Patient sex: M
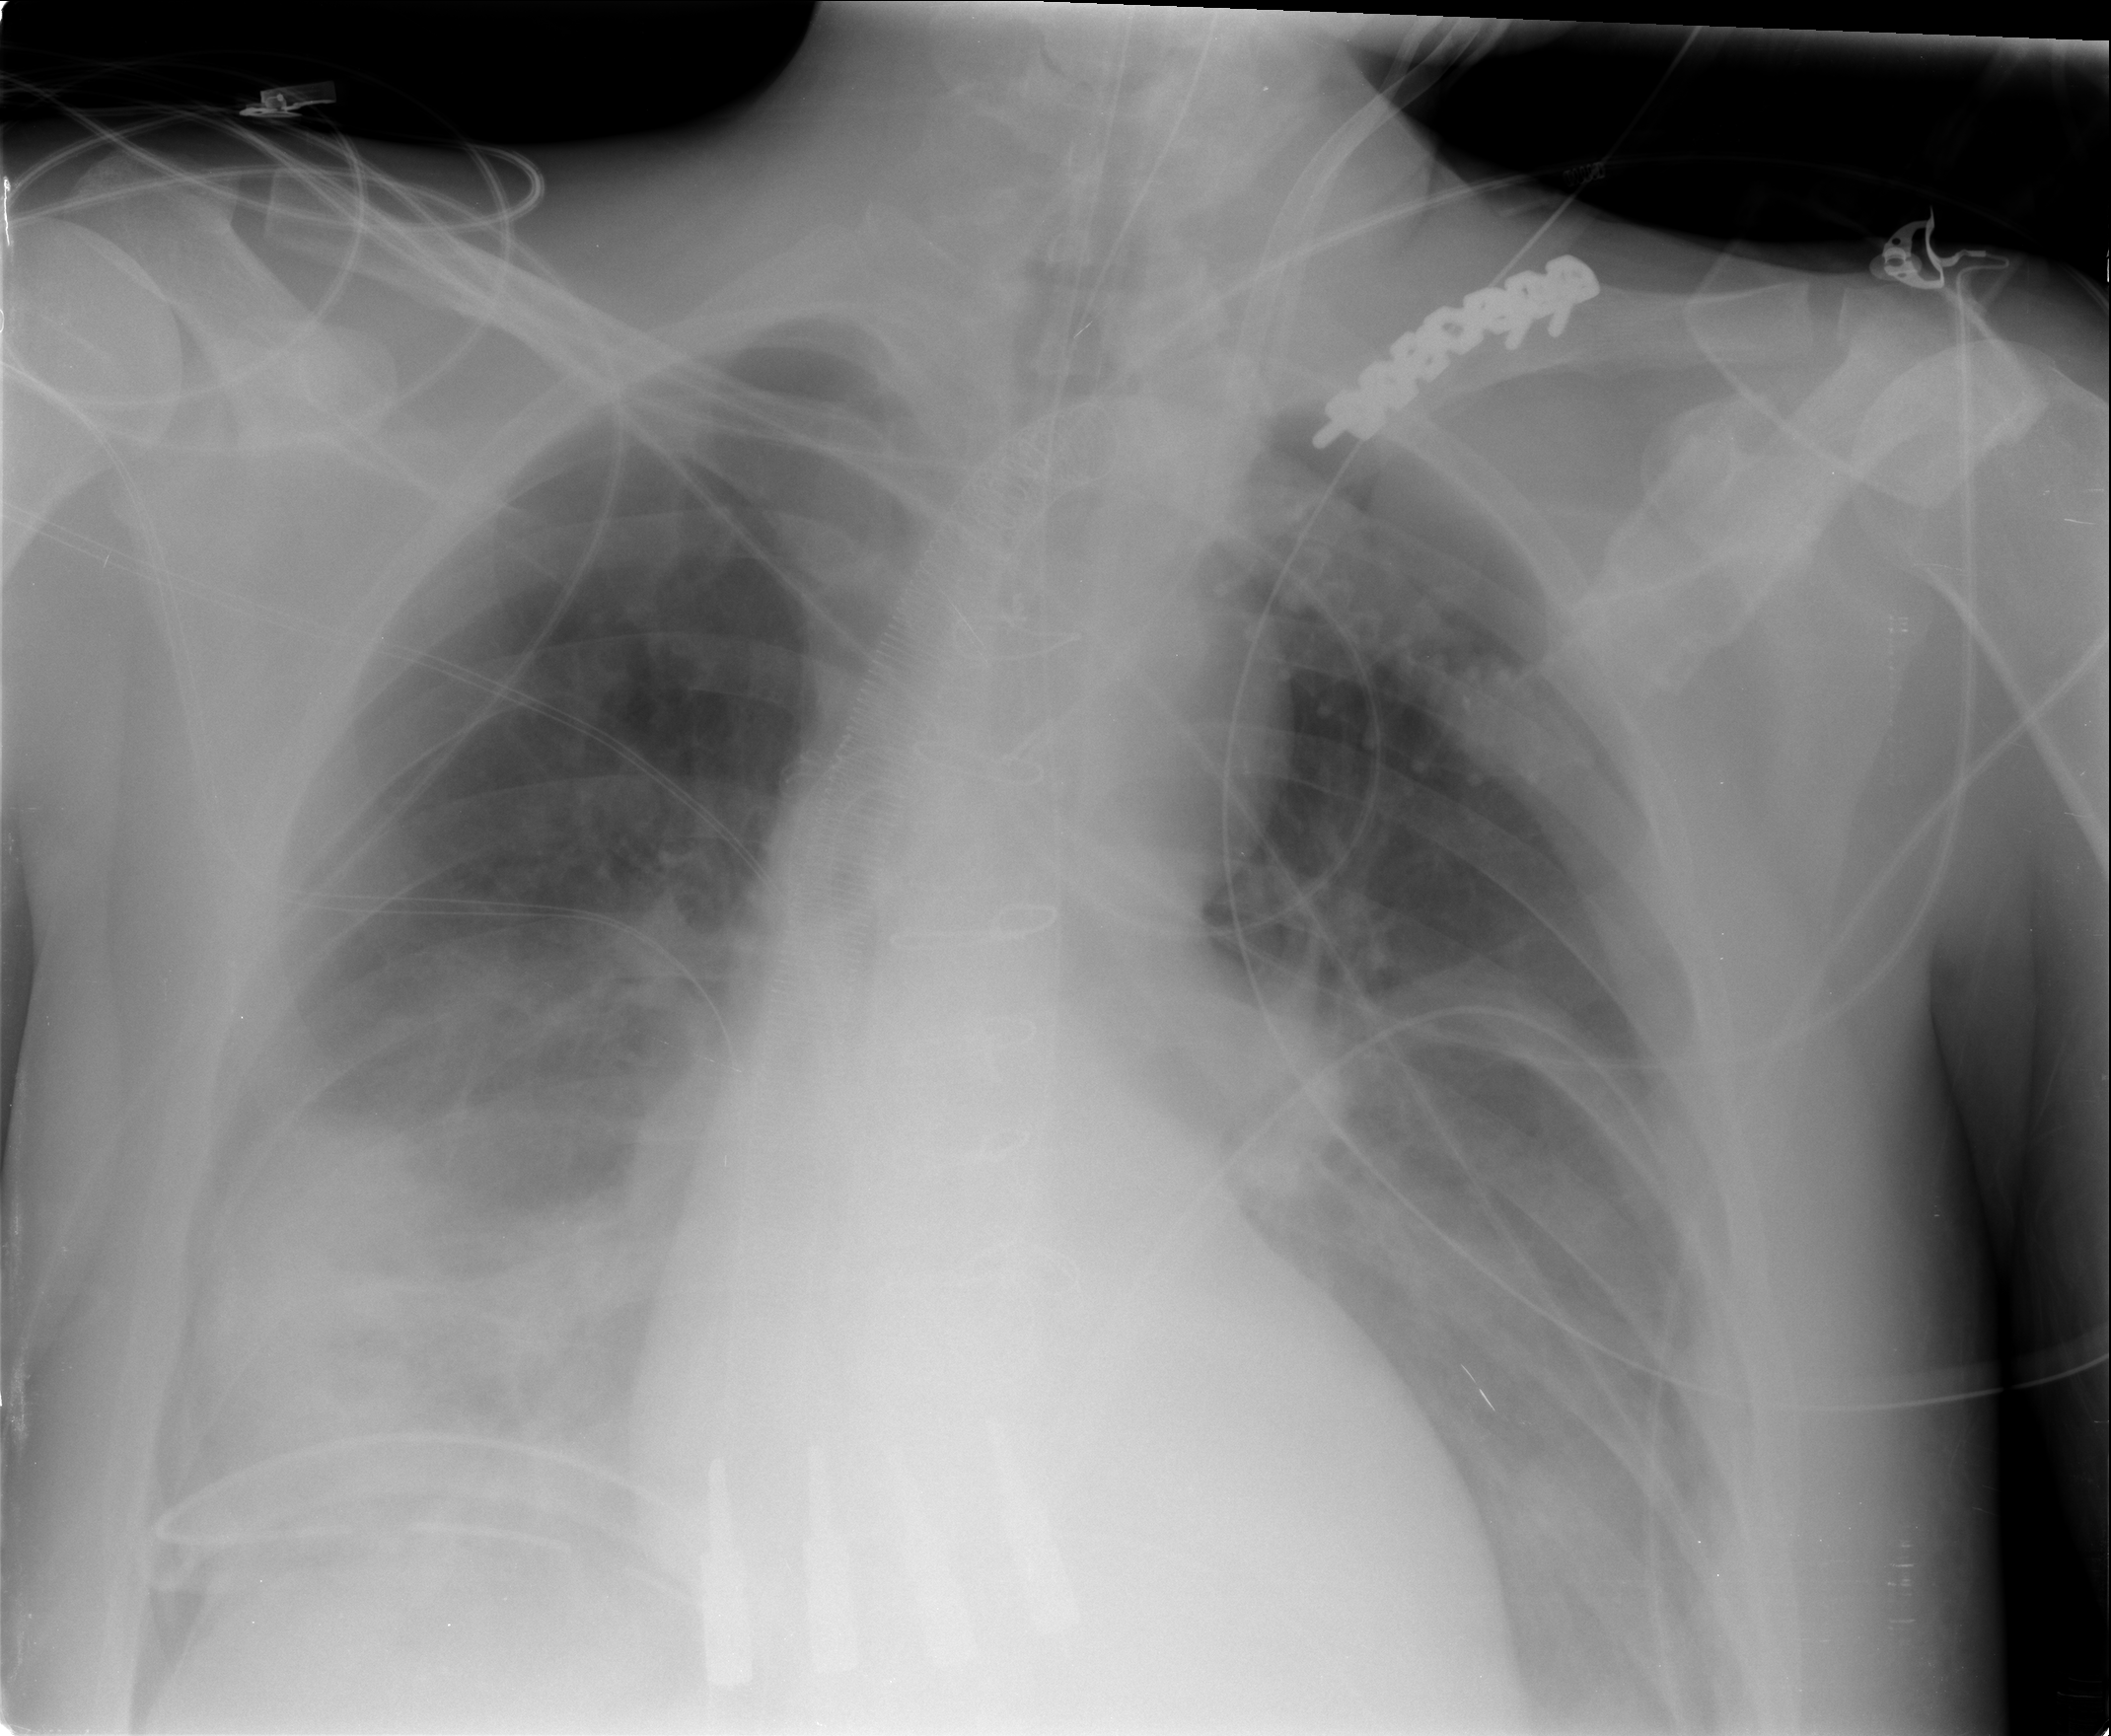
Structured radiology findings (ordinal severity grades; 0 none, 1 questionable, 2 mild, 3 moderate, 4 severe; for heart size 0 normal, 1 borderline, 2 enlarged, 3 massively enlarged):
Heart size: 0
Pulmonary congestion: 1
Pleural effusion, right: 2
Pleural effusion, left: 2
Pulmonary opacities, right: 2
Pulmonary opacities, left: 2
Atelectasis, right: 3
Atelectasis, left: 2